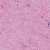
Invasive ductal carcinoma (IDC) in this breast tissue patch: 1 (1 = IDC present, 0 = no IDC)